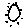
Label: sun